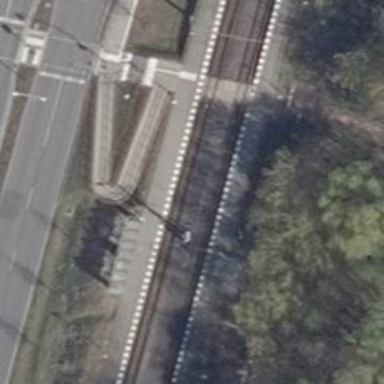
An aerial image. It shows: Tram stop position for public transport.